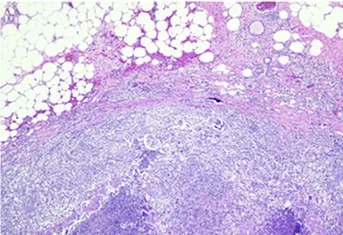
Pathology images from the right breast excision. (A) Fat necrosis and granulomas.
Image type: pathology (h&e)